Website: crate-barrel
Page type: billing-address
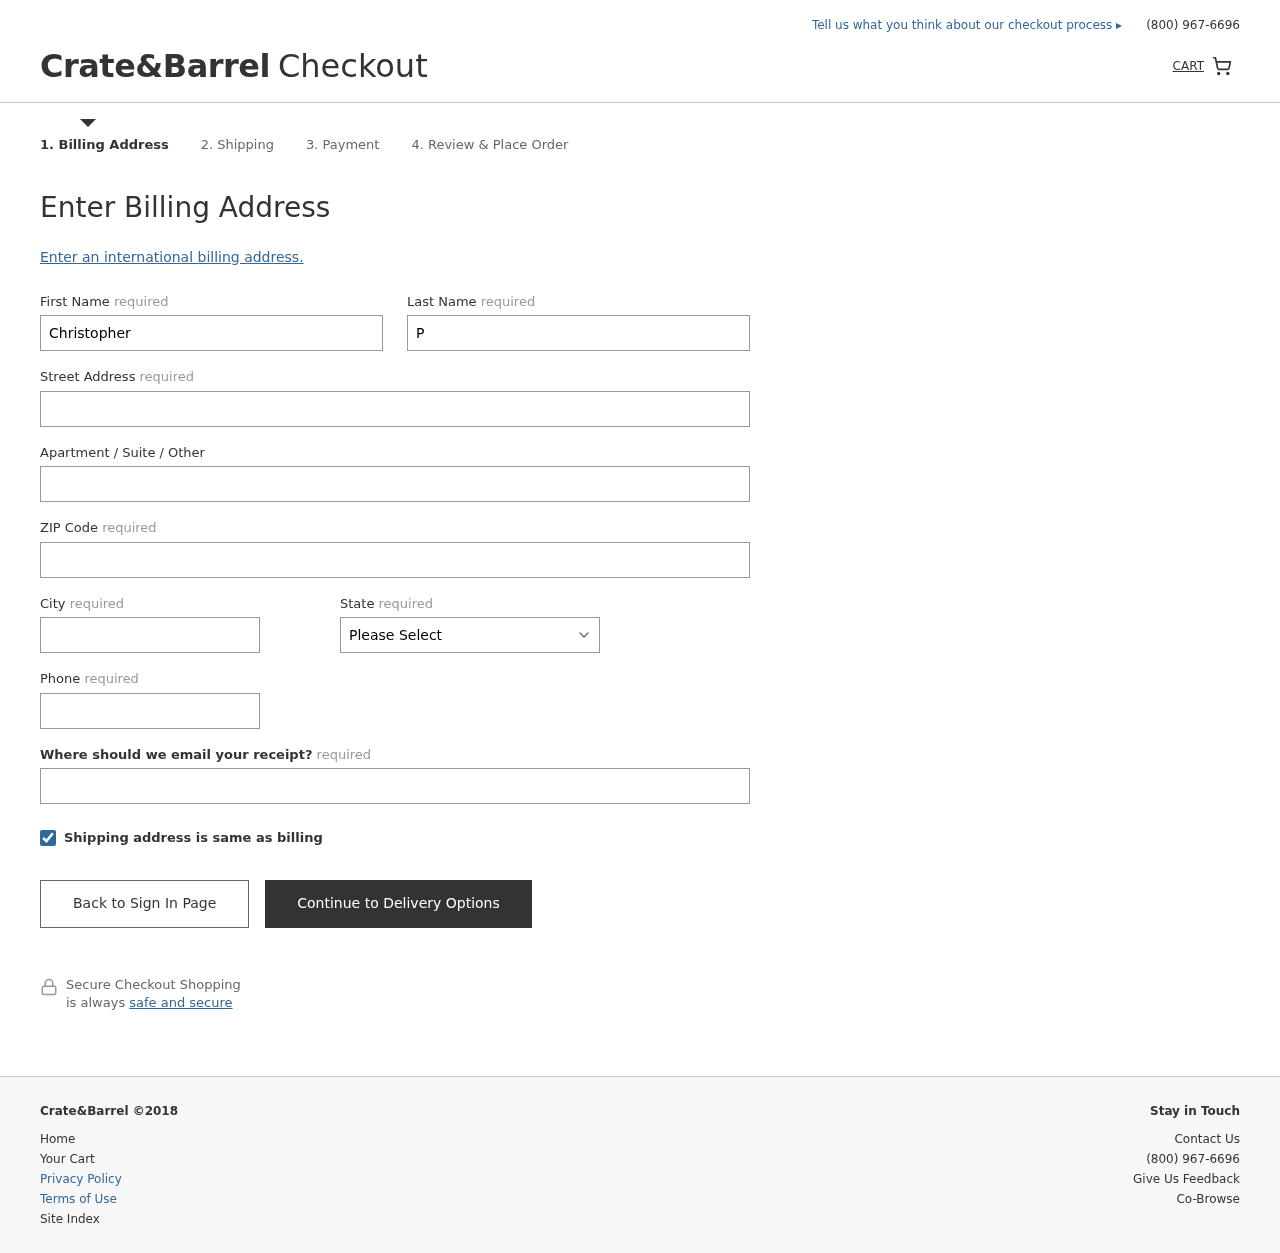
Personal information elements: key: PII_STATE
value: Alabama
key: PII_FIRSTNAME
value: Christopher
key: PII_LASTNAME
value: Powell
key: PII_STREET
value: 534 Gardner Rest Suite 787
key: PII_STREET2
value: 773 Michael Lake Apt. 361
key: PII_POSTCODE
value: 53334
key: PII_CITY
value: East Jonathan
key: PII_PHONE
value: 5887243854
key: PII_EMAIL
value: cpowell@gmail.com